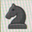
Piece: bN